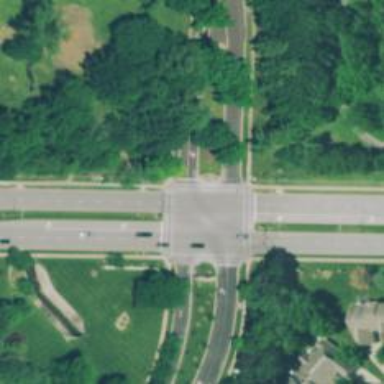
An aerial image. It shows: Solid stop line on the road.